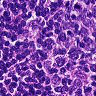
Metastatic tissue present: no